Question: Below is an image that explains what I have:

The brown square is the local origin of the Sprite I added. (I am able to change the graphics!)
How would I get the X and Y distance between the two points in Flash AS3?
Or how can I programatically move the origin to the top left?
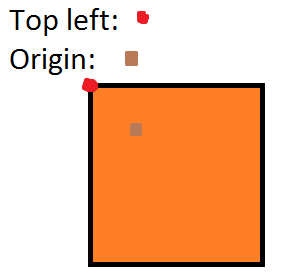
Answer: Just use <URL>, it contains all you need.
An example :
'''
package
{
import flash.display.DisplayObject;
import flash.display.Sprite;
import flash.events.MouseEvent;
import flash.geom.Point;
public class TestSquare extends Sprite
{
public function TestSquare()
{
var squareMc : Sprite = new Sprite;
squareMc.graphics.lineStyle(5);
squareMc.graphics.beginFill(0xFFAAAA);
squareMc.graphics.drawRect(-20,-20,100,100);
squareMc.graphics.endFill();
addChild(squareMc);
squareMc.addEventListener(MouseEvent.CLICK, onClick);
}
protected function onClick(event:MouseEvent):void
{
// Cancel offset
var squareMc : DisplayObject = event.target as DisplayObject;
squareMc.x = -getTopLeftOffset(squareMc).x;
squareMc.y = -getTopLeftOffset(squareMc).y;
}
// return top left offset
public function getTopLeftOffset(target : DisplayObject) : Point
{
return target.getBounds(target).topLeft
}
}
}
'''